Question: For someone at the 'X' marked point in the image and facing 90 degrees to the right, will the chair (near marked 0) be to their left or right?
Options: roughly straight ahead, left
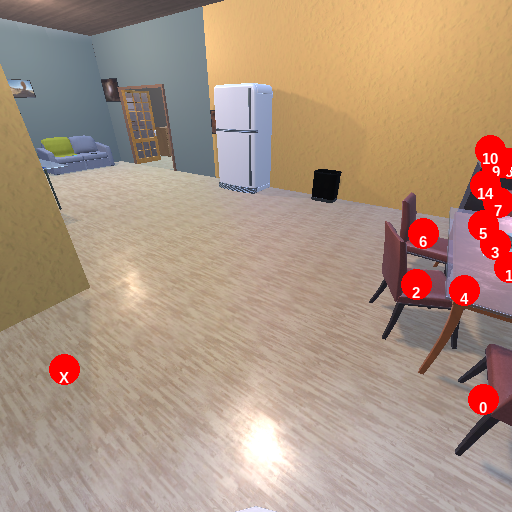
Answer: roughly straight ahead